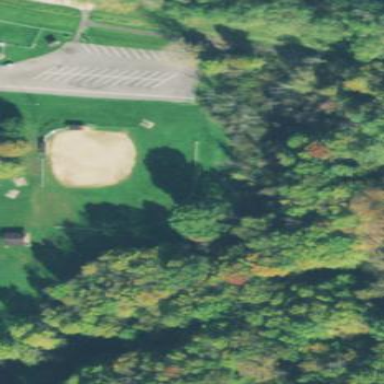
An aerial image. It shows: Baseball pitch for leisure land activities.